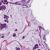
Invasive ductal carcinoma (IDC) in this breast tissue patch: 1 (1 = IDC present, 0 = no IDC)